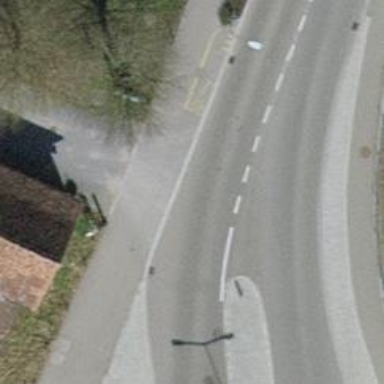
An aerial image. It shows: Service road with fine gravel surface.